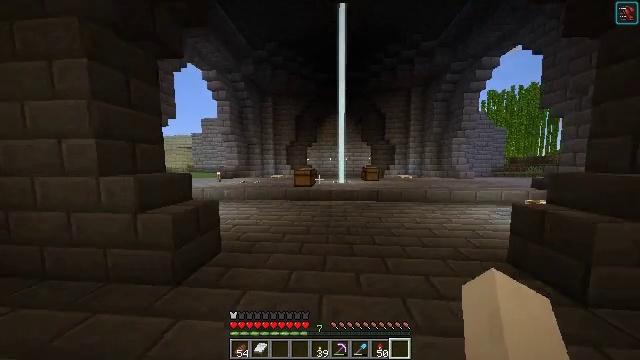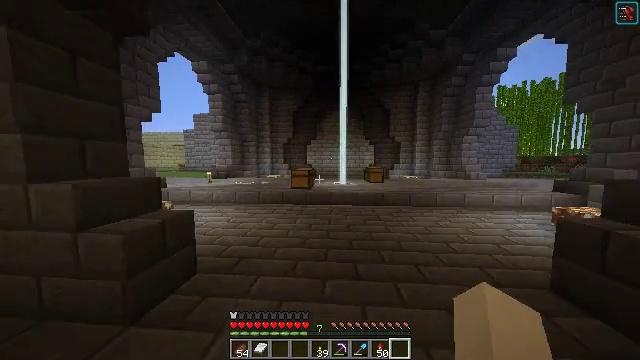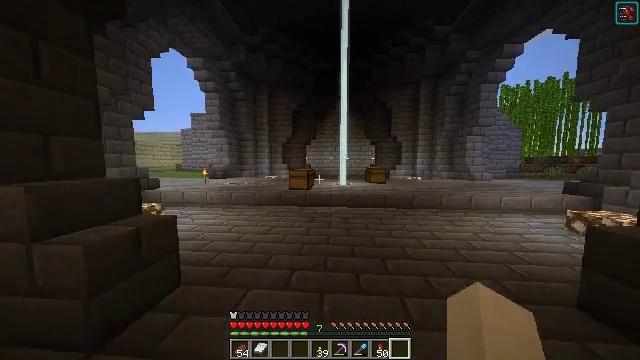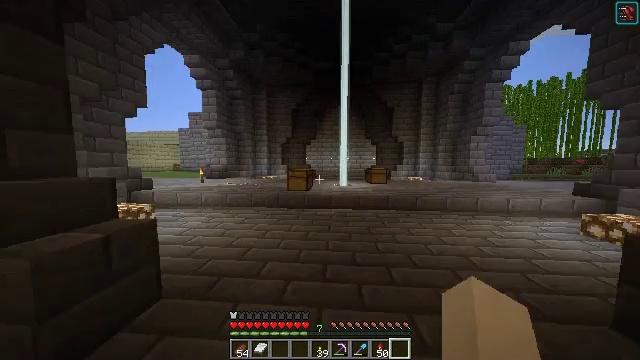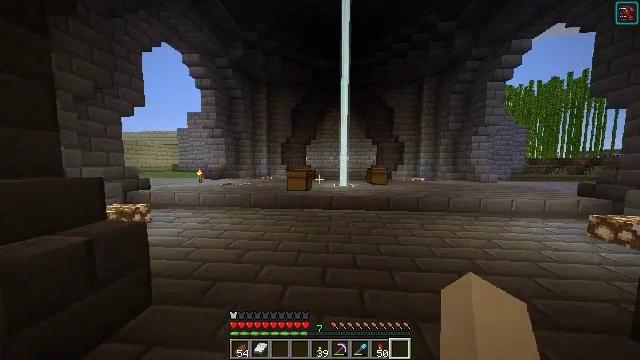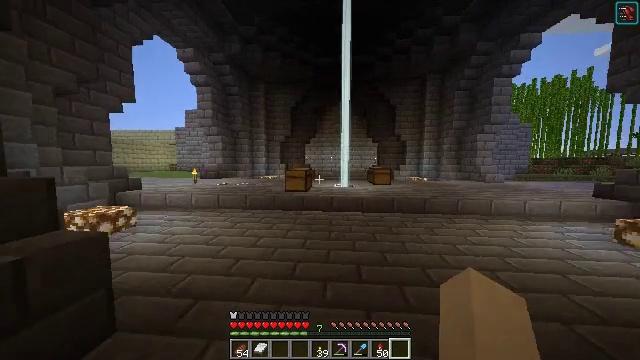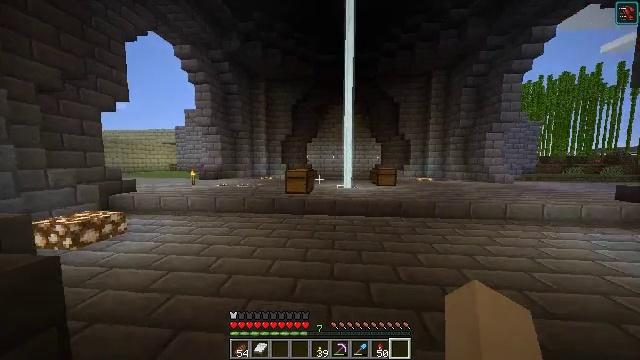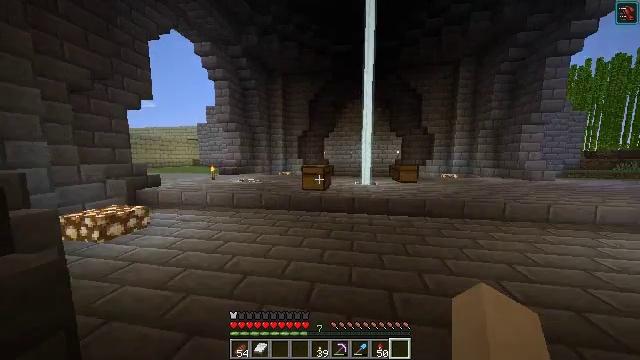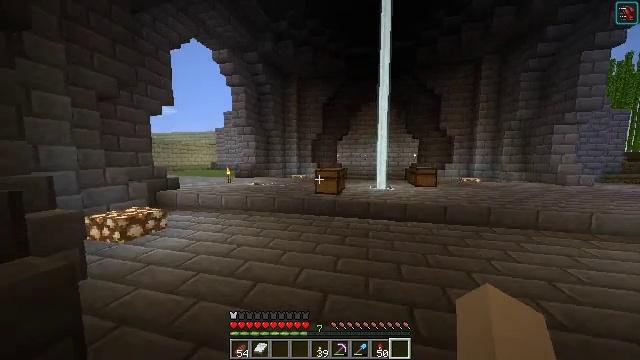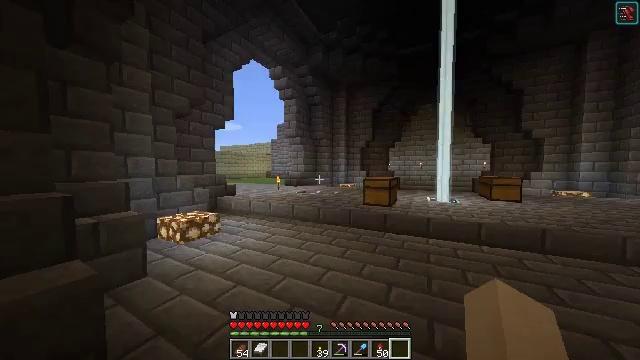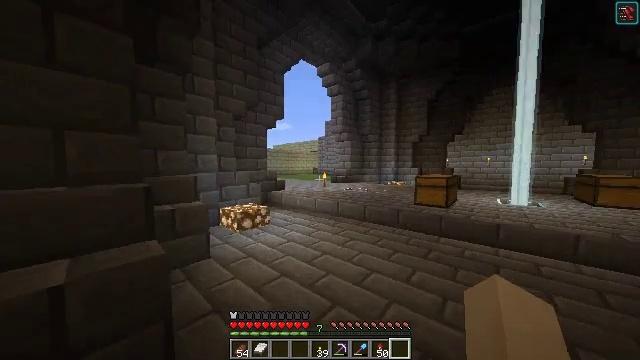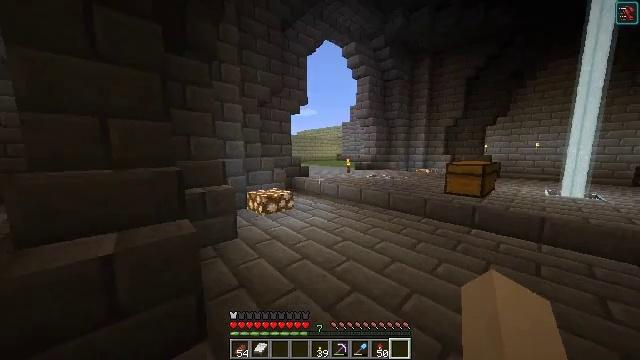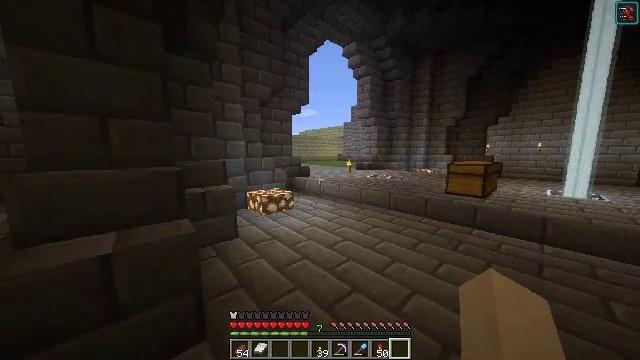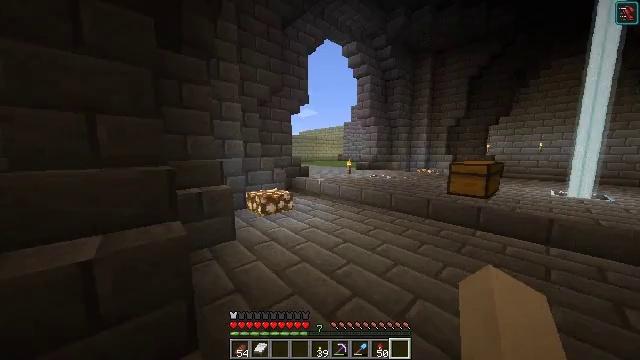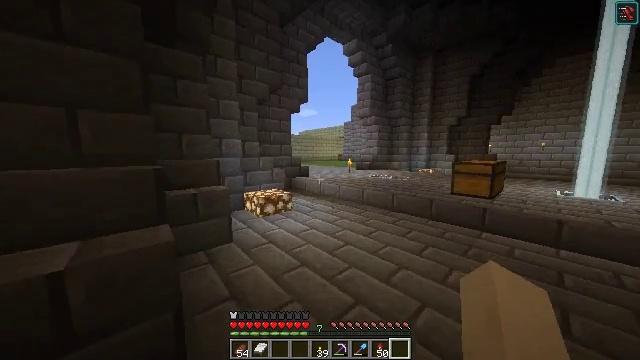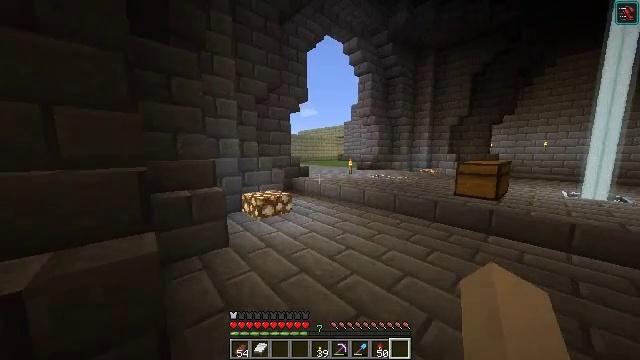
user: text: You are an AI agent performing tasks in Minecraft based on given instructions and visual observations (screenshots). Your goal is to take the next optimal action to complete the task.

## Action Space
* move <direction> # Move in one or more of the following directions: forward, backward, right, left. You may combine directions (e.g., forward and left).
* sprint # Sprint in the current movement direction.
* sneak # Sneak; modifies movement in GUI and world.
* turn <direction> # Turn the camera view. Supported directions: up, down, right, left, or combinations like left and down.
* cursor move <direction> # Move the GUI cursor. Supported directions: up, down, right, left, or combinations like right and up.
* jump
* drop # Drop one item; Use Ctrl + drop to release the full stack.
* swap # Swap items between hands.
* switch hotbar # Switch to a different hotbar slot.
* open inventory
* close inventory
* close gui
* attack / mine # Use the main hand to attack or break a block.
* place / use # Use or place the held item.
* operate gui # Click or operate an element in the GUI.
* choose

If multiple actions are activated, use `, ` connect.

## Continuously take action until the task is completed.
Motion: motion action
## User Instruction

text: Drop a firework rocket.
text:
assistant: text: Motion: move forward
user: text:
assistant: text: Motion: move forward
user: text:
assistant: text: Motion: move forward
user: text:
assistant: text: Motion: move forward
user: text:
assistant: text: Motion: move forward
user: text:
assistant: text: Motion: move forward
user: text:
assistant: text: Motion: move forward, turn left and down
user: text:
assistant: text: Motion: move forward, turn left
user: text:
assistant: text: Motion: turn left and up
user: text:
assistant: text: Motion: turn left
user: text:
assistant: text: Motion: turn left and down
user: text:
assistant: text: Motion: no_op
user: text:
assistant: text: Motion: move forward
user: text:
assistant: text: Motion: move forward
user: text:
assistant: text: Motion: no_op
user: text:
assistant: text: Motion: no_op
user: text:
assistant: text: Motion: move forward
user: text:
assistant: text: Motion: move forward
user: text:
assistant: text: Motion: move forward
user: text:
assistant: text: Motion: move forward, turn right and up
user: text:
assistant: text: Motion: move forward, turn right and up
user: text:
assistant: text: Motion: move forward
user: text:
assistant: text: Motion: move forward
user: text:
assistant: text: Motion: move forward
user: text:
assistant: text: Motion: move forward
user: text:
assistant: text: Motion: move forward
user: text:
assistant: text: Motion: move forward
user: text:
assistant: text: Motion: move forward
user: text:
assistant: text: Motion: move forward
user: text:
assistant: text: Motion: move forward